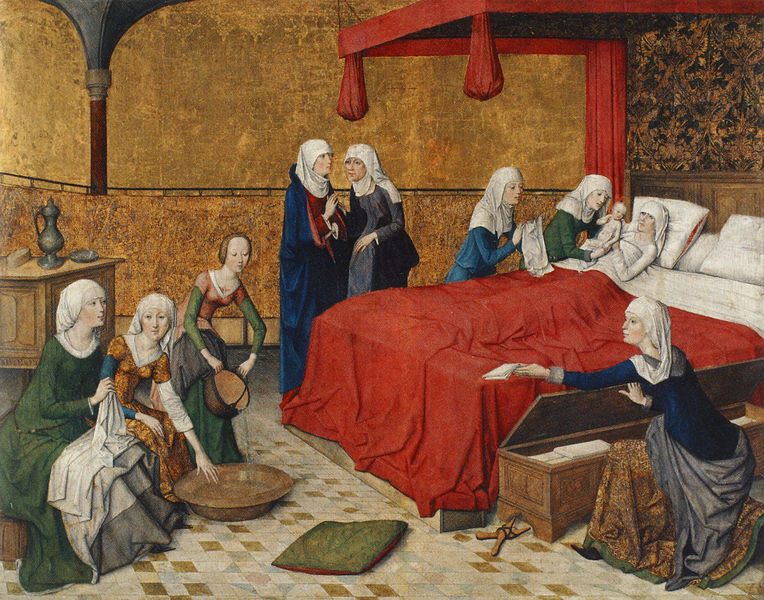
Titel: Tafeln des Marienlebens / Geburt Mariae
Künstler: Meister des Marienlebens
Institution: München, Alte Pinakothek
Schlagwörter: wasser, frauen, raum, zimmer, rot, schleier, tuch, malerei, wand, schüssel, gold, tücher, kanne, bett, truhe, jesus, mittelalter, baldachin, maria, anna, geburt, hebamme